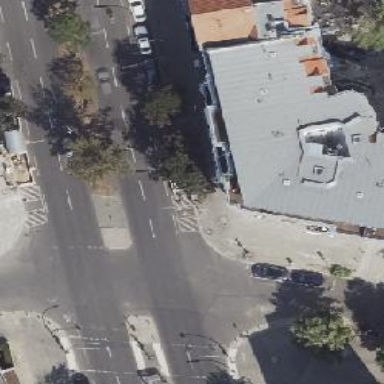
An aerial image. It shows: Crossing with traffic signals.